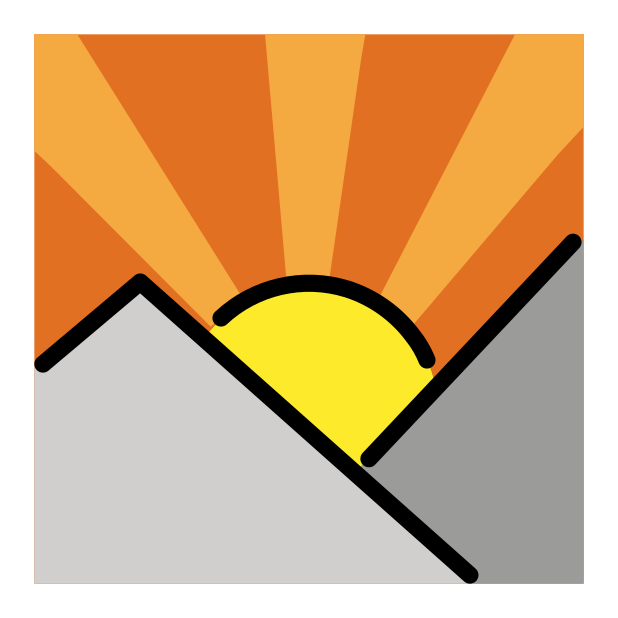
Emoji: 🌄
Name: sunrise over mountains
Unicode: 0x1f304